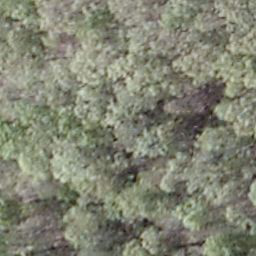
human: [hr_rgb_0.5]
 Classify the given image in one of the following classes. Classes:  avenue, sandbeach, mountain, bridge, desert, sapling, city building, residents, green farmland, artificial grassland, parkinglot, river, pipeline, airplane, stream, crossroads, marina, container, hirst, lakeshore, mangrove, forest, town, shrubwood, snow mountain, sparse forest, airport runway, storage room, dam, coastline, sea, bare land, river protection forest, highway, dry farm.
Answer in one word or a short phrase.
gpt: shrubwood